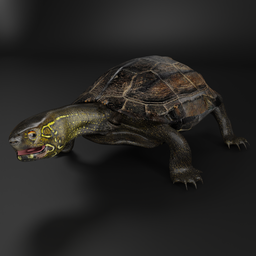
Label: animals